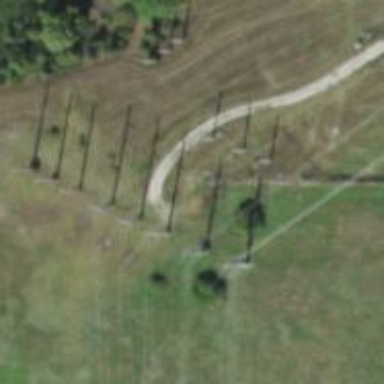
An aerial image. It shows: Triple tower power pole.